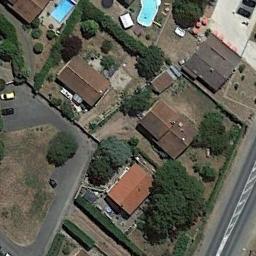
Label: medium_residential